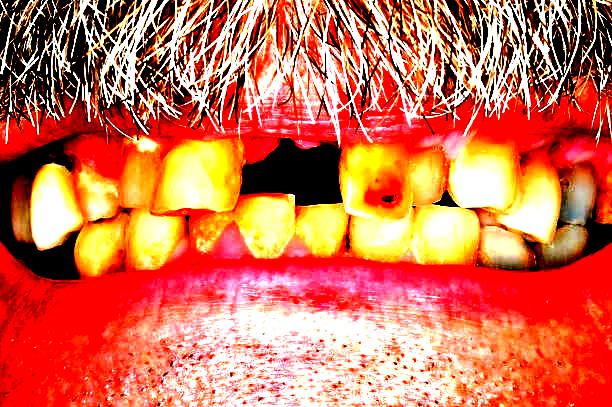
Condition: Calculus